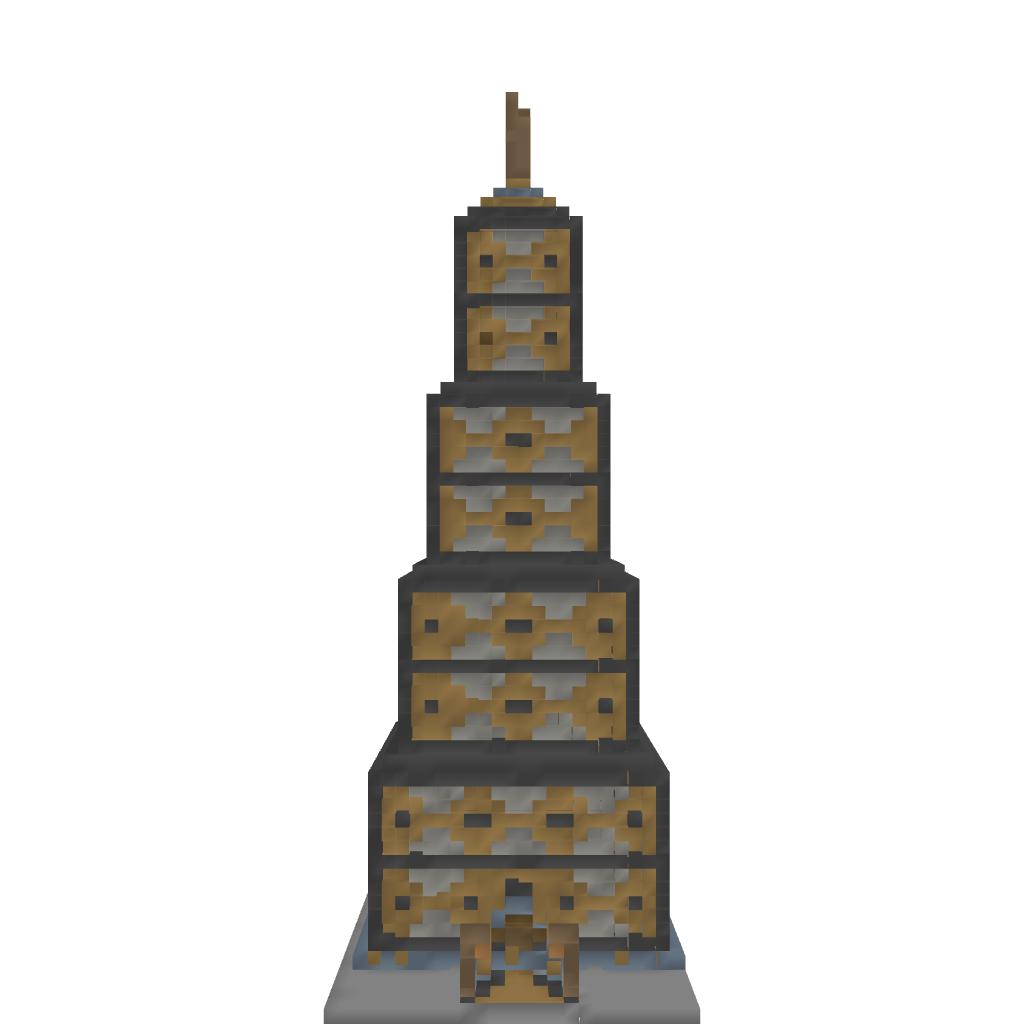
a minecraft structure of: Clock Tower